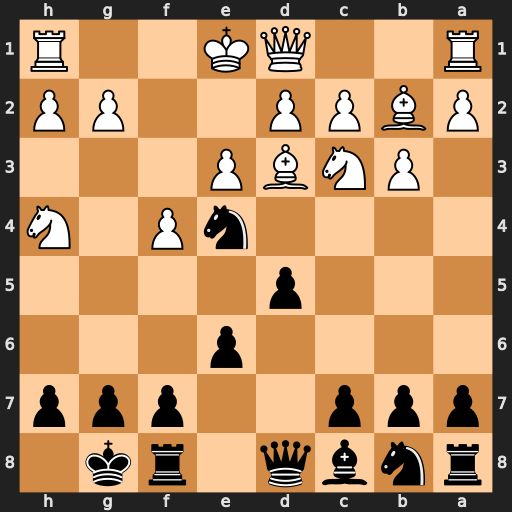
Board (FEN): rnbq1rk1/ppp2ppp/4p3/3p4/4nP1N/1PNBP3/PBPP2PP/R2QK2R
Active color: b
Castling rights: KQ
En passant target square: -
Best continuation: Qxh4+ g3 Nxg3 hxg3 Qxh1+